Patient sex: M
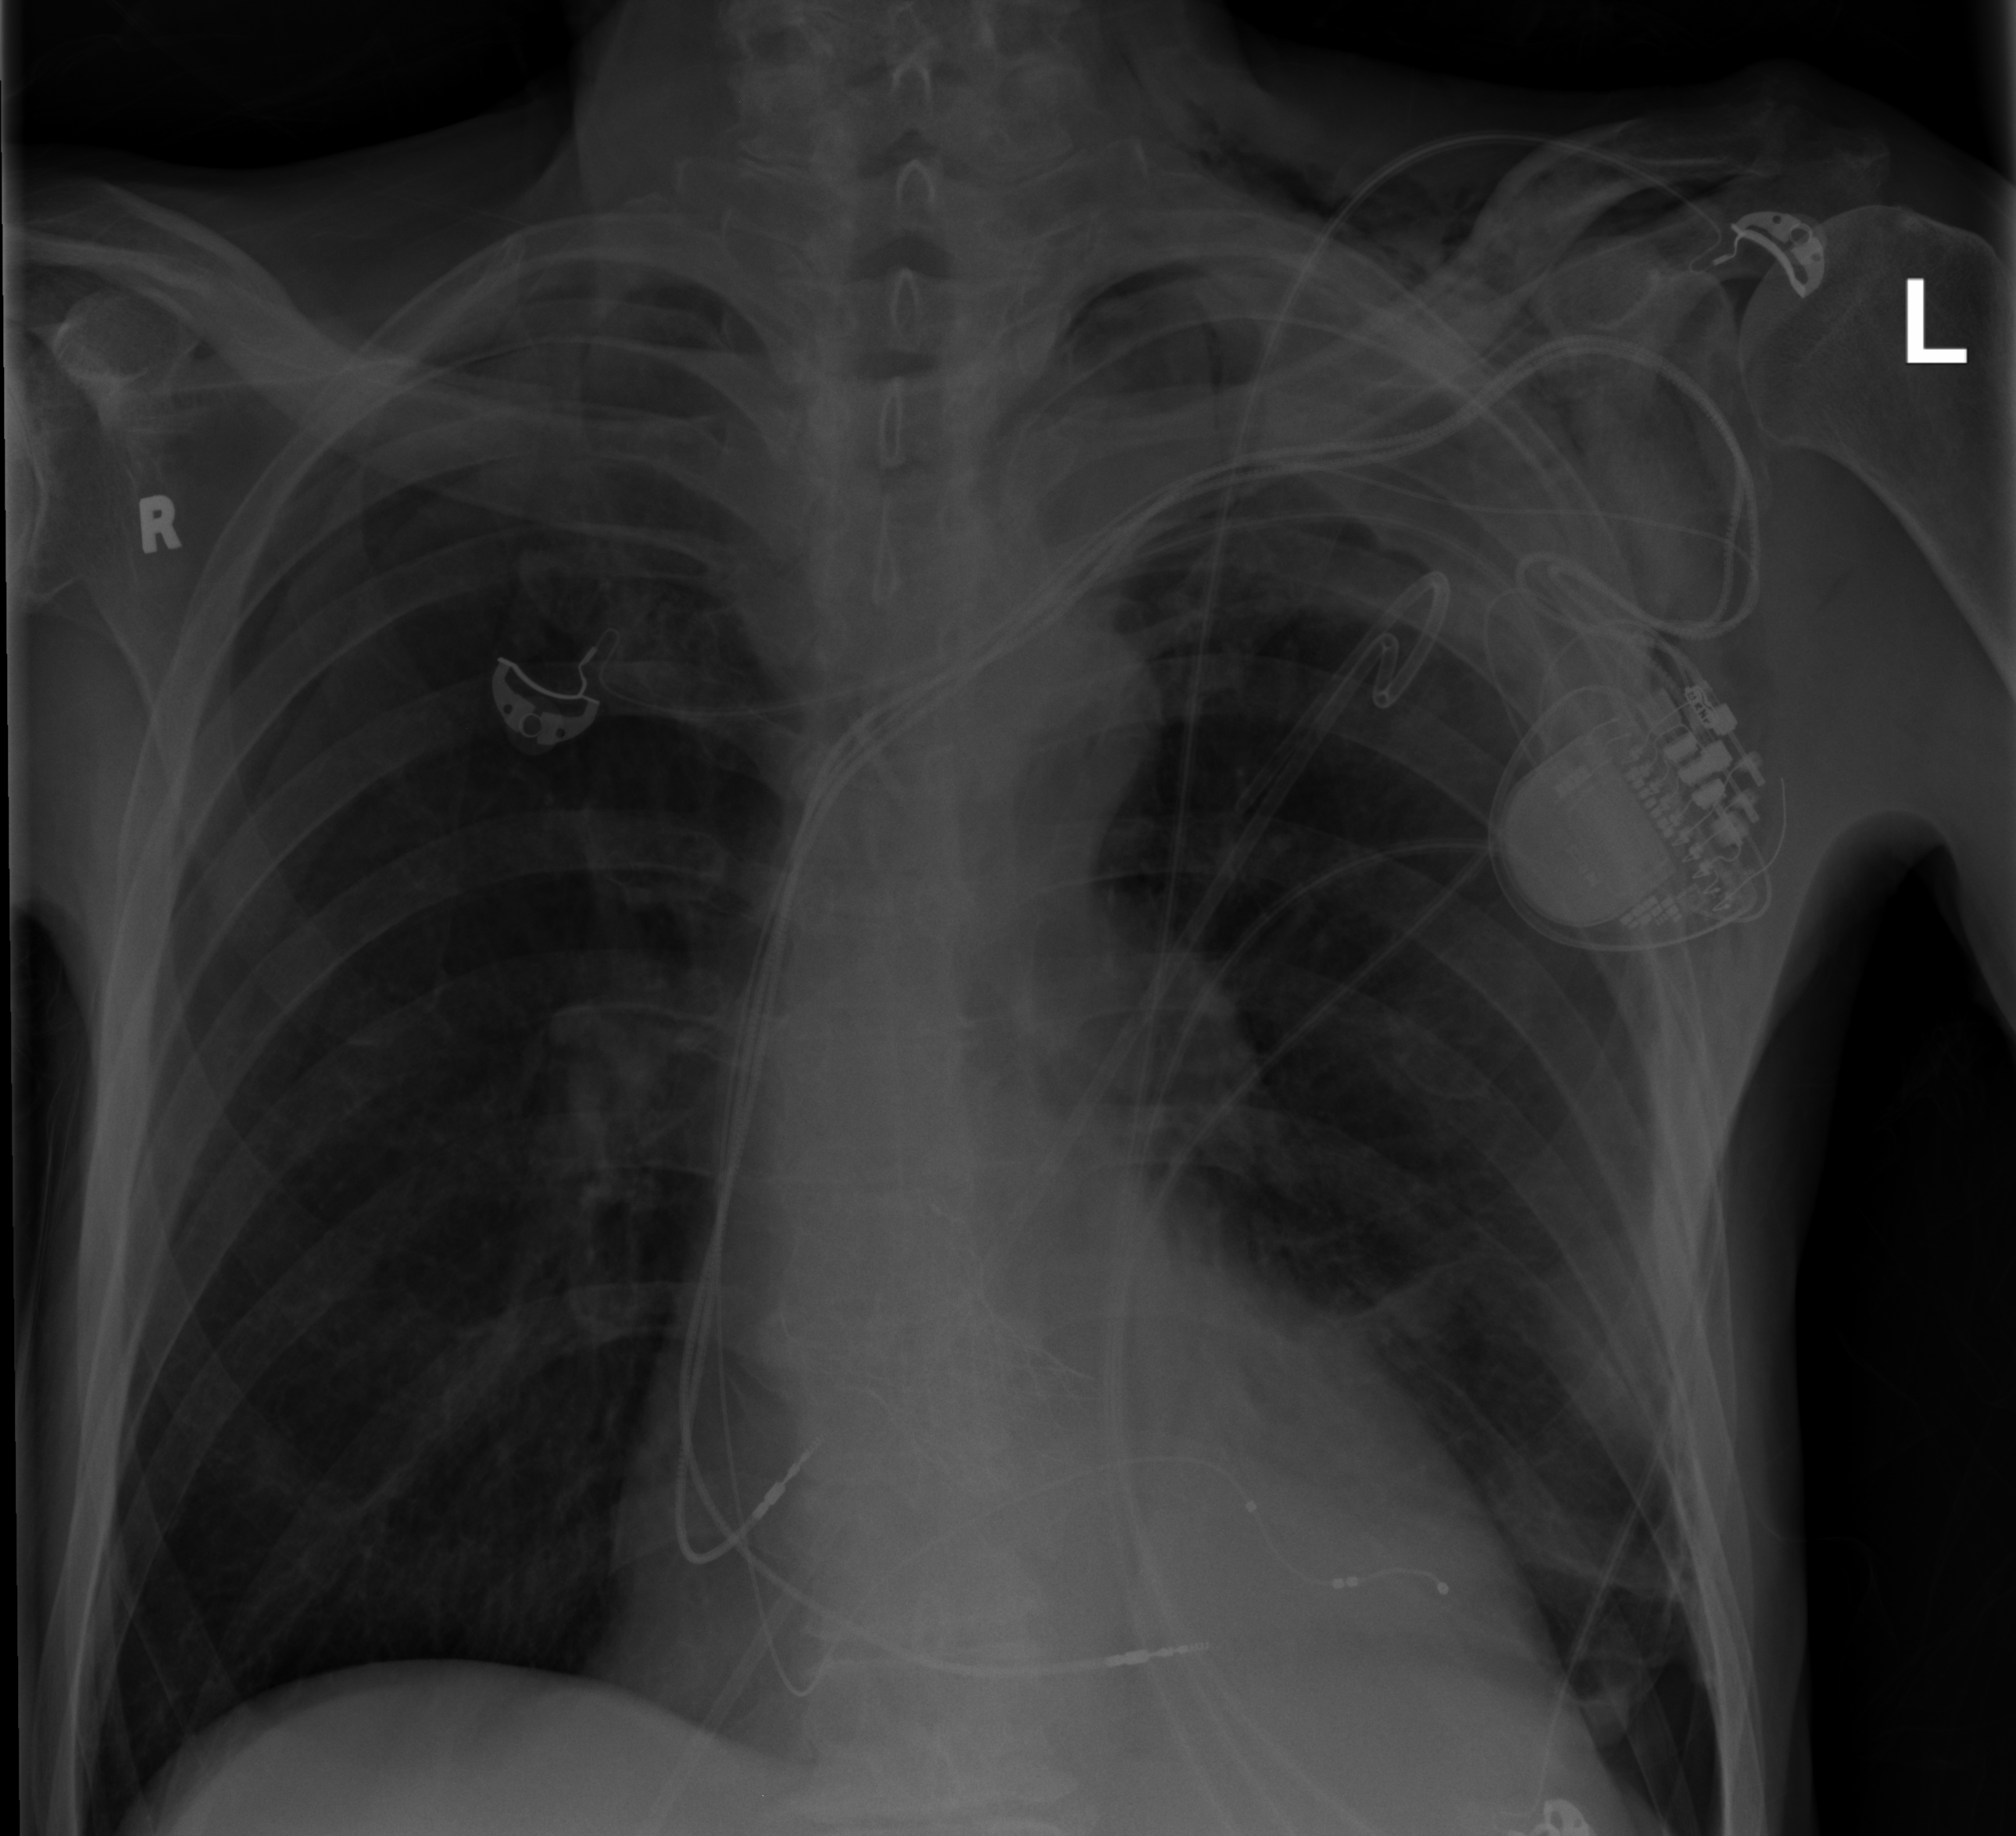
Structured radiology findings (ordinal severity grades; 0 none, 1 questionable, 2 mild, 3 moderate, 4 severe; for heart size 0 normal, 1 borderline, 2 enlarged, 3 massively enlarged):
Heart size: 1
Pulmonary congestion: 0
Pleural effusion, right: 0
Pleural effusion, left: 2
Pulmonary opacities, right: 0
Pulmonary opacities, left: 0
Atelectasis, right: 0
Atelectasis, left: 2